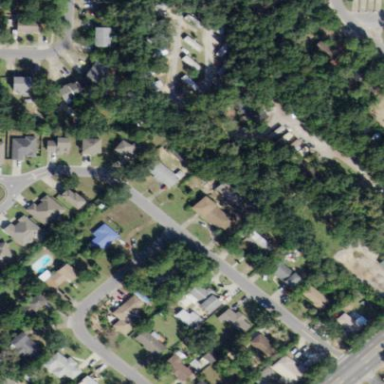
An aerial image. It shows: Residential area consisting of single-family homes.